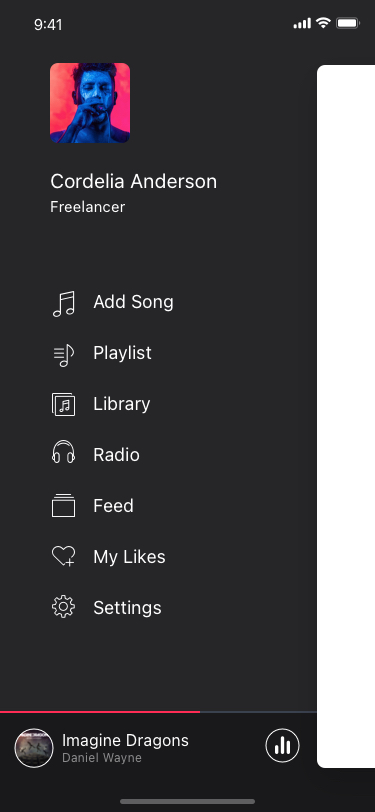
Text in this UI design:
Add SongPlaylistLibraryRadioFeedMy LikesSettings
Imagine Dragons
Daniel Wayne
Cordelia Anderson
Freelancer